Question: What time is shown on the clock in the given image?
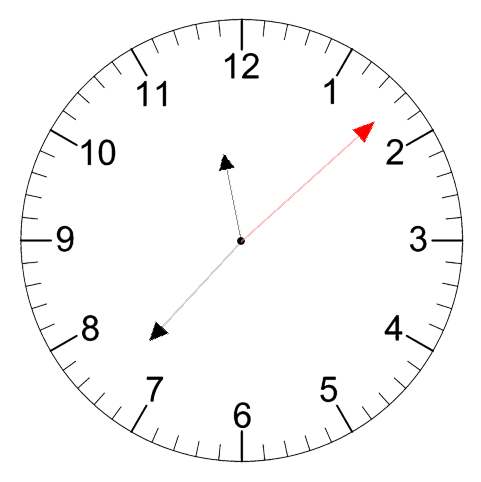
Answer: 11:37:08